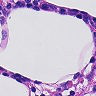
Metastatic tissue present: no